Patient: sex M, age 42
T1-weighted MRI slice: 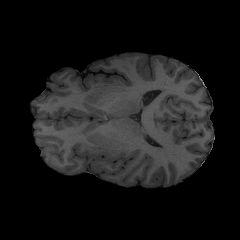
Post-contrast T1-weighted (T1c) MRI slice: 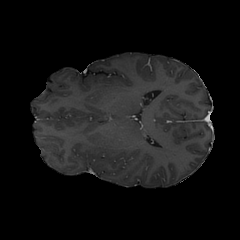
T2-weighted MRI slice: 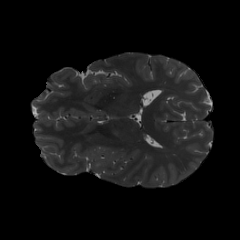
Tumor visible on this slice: yes
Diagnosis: Astrocytoma, IDH-mutant
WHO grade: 3